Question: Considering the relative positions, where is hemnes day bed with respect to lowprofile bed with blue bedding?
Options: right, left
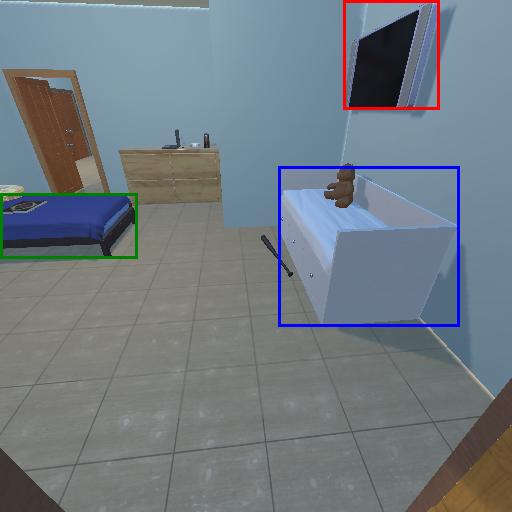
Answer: right